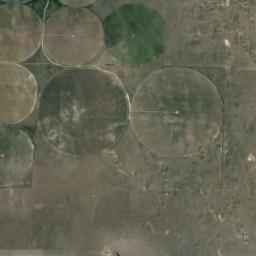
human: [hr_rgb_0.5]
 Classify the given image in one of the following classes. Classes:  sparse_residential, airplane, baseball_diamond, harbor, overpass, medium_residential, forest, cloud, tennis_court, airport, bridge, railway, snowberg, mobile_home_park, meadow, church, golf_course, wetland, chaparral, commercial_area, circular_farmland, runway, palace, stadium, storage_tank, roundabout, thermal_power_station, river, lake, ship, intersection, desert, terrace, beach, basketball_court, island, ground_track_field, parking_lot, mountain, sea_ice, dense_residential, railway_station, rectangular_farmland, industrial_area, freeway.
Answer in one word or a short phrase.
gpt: circular_farmland